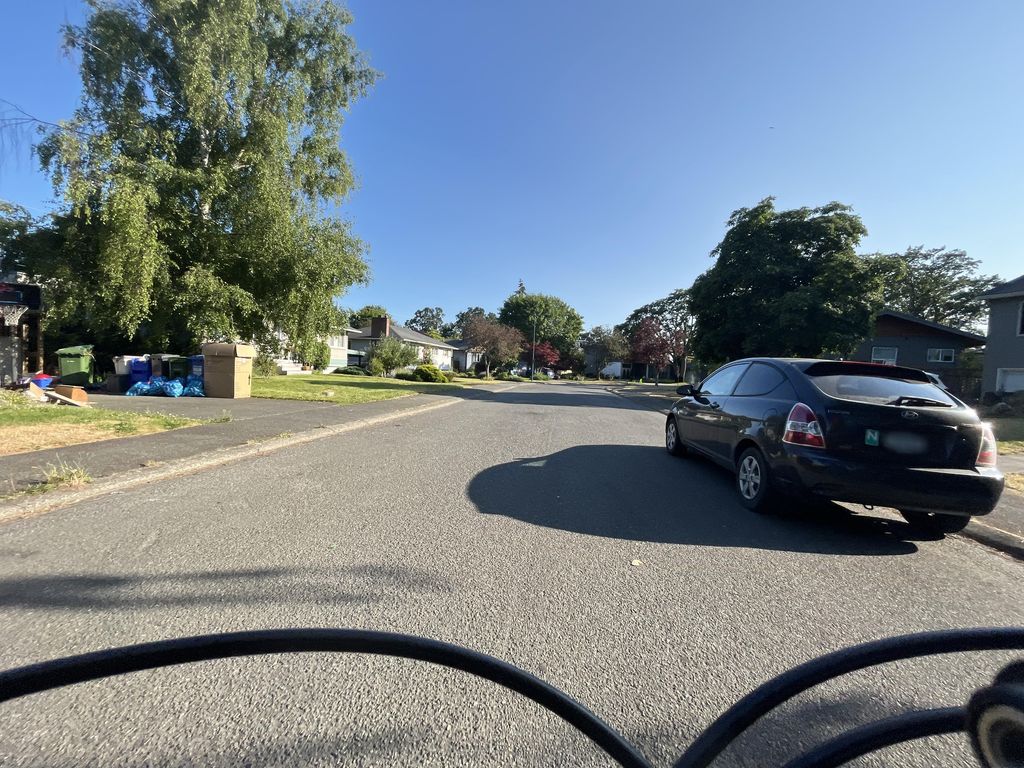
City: victoria